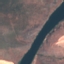
Land use / land cover class: River